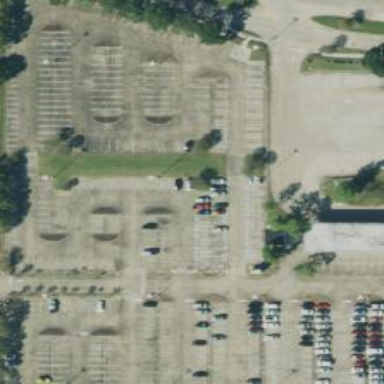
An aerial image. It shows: Parking space.